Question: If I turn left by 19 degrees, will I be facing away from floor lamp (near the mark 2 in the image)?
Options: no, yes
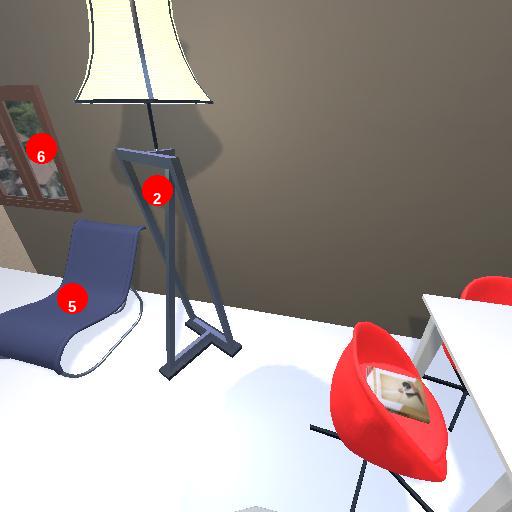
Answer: no